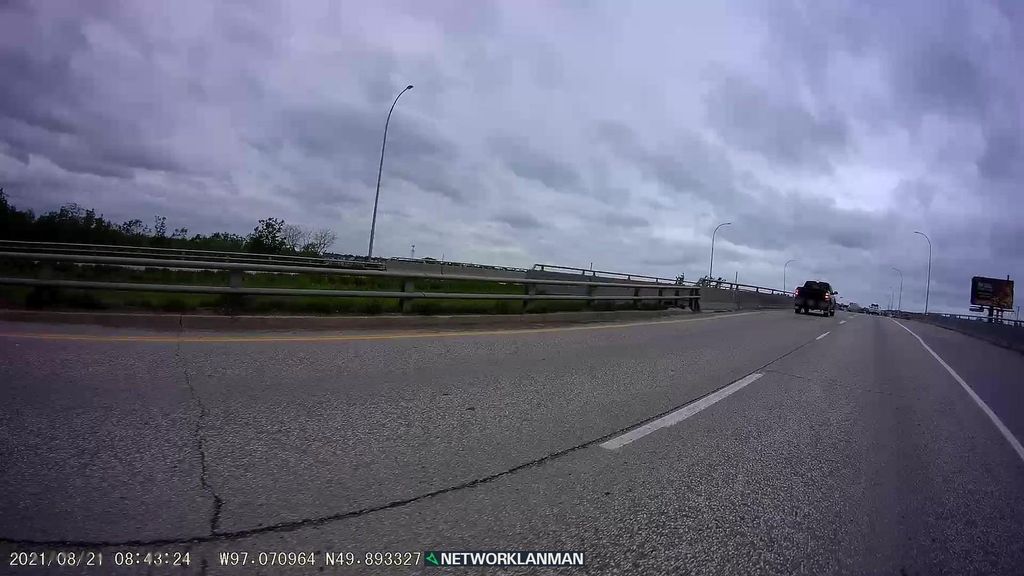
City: winnipeg